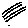
Label: line